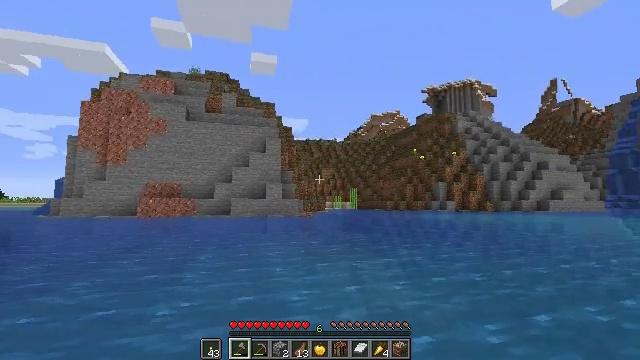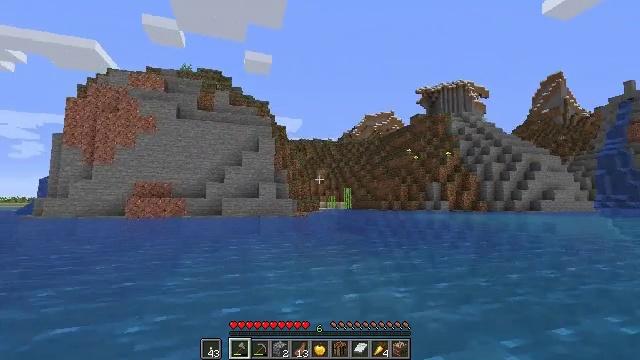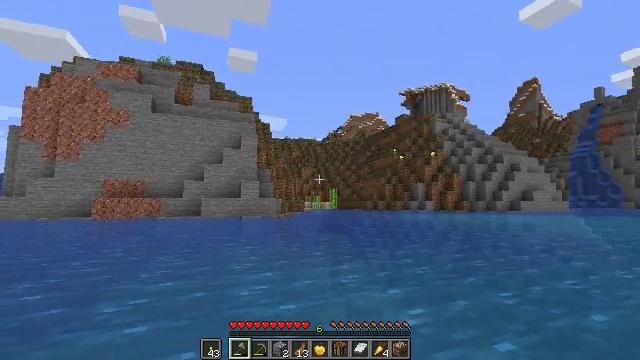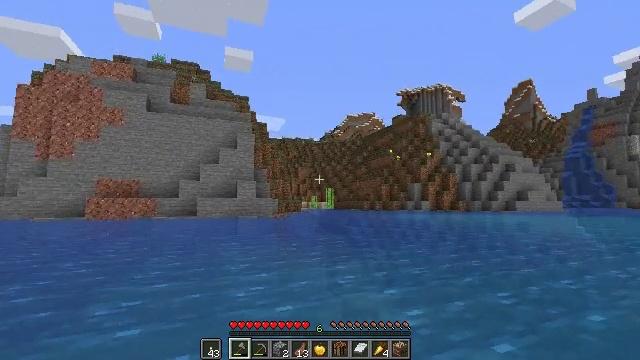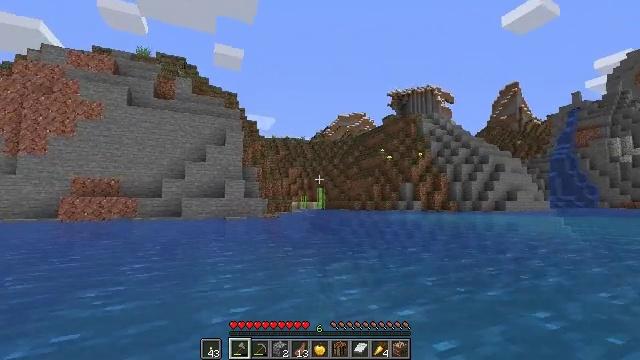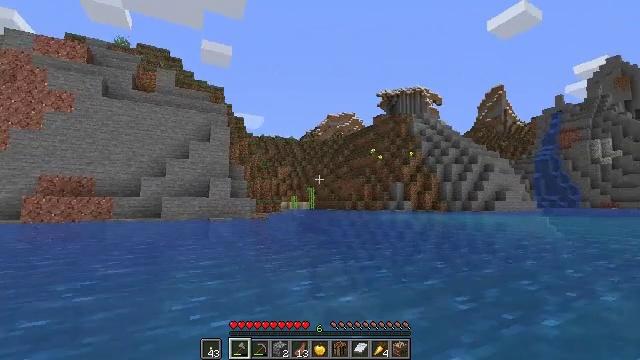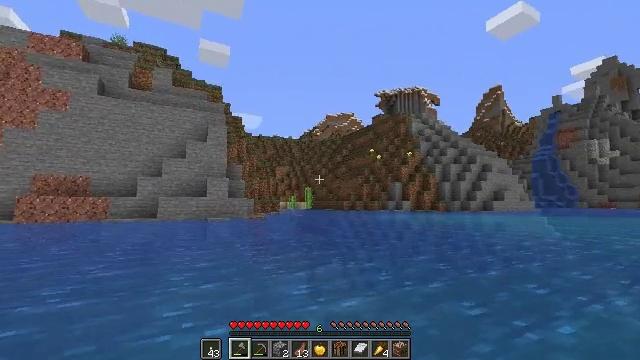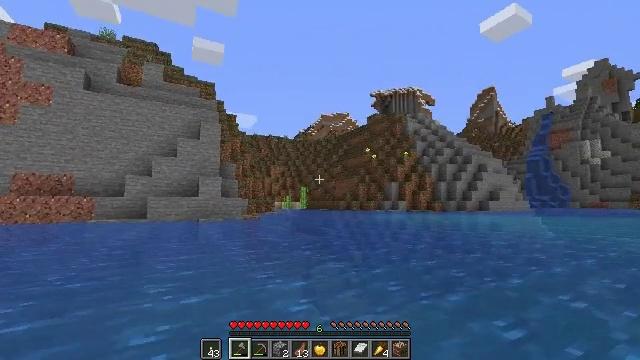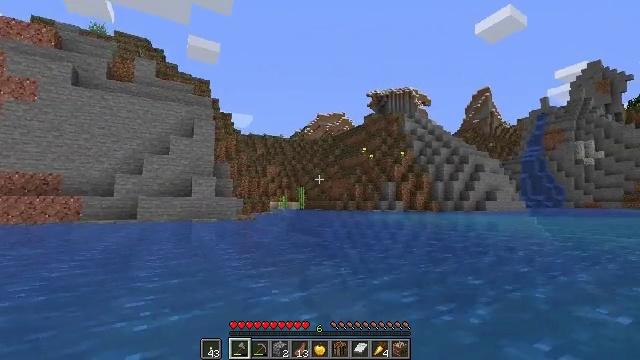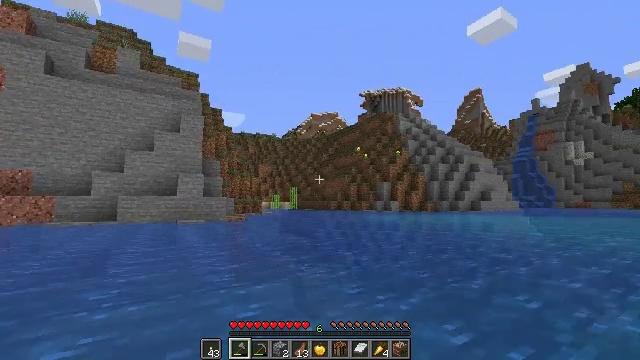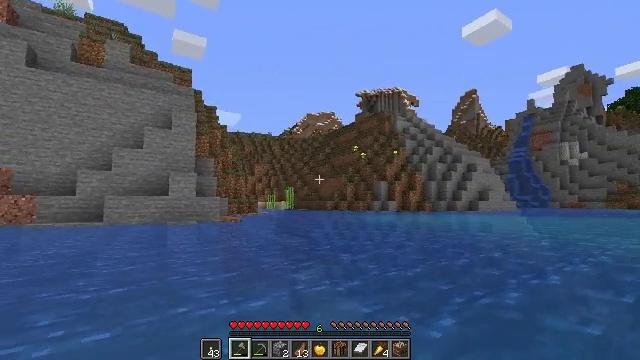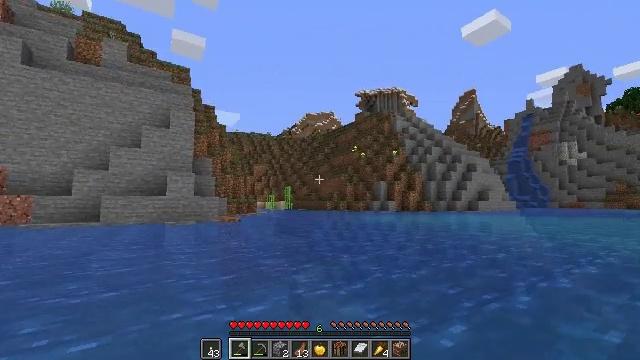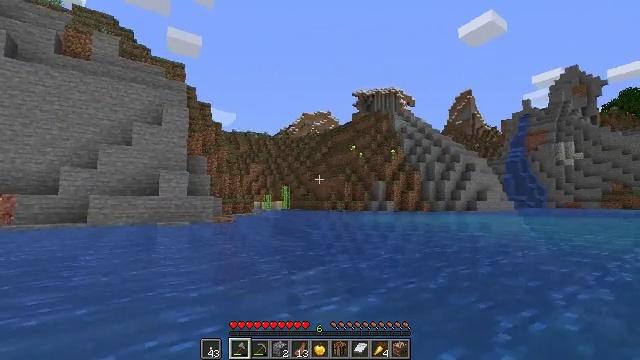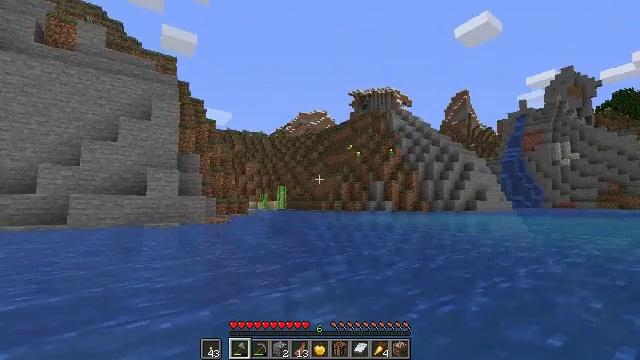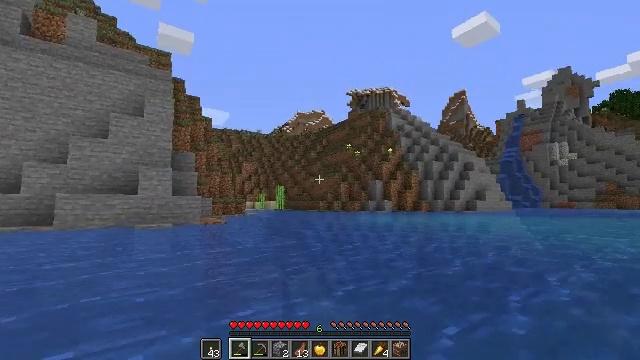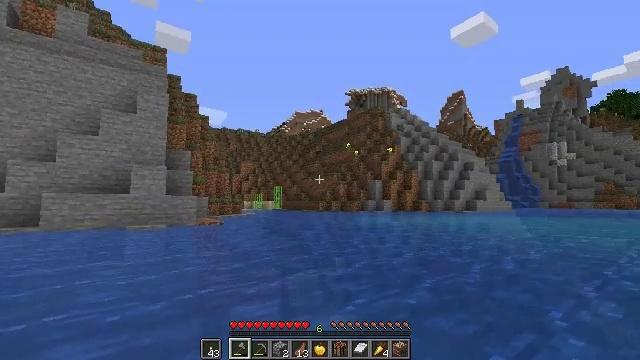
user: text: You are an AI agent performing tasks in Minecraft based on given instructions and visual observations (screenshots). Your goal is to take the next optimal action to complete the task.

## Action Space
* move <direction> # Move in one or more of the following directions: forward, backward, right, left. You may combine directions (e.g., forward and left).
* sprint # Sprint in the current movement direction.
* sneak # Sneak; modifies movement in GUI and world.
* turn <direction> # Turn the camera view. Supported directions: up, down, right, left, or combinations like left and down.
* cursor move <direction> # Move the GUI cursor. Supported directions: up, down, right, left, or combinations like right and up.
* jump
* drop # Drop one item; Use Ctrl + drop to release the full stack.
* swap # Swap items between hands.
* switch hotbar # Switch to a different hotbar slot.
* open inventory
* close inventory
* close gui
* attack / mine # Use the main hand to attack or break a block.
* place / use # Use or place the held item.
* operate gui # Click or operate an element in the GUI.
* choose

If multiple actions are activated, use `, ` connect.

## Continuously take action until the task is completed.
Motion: motion action
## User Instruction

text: Pick up the dandelion.
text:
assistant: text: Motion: move forward
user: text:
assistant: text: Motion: move forward
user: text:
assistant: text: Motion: move forward
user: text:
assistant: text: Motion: move forward
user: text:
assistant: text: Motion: move forward
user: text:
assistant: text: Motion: move forward
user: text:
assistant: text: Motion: move forward
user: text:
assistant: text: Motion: move forward
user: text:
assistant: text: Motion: move forward
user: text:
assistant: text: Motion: move forward
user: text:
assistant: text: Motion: move forward
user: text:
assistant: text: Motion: move forward
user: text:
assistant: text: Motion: move forward
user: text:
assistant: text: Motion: move forward
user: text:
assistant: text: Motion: move forward
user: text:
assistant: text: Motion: move forward
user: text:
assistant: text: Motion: move forward
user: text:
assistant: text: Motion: move forward
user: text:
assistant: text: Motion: move forward
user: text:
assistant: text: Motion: move forward
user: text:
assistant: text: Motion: move forward
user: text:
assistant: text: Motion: move forward
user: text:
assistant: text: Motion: move forward
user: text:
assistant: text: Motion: move forward
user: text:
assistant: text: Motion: move forward
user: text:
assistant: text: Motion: move forward
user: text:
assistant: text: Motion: move forward
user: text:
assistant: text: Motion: move forward
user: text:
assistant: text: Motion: move forward
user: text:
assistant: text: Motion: move forward